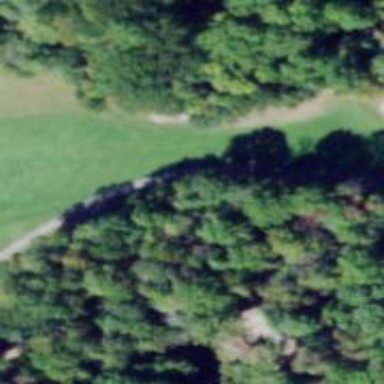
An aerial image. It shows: Asphalt path designated as golf cartpath.